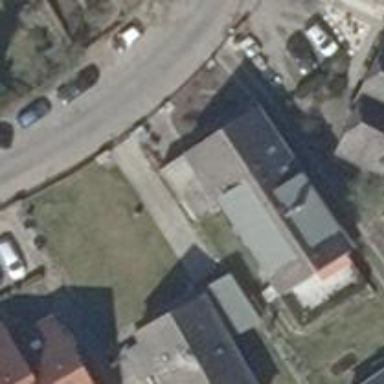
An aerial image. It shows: Simple and straightforward house.